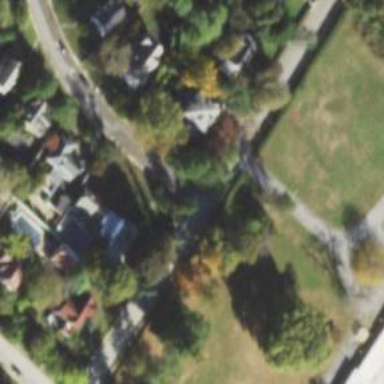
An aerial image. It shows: Unmarked crossing on footway.